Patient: sex F, age 71
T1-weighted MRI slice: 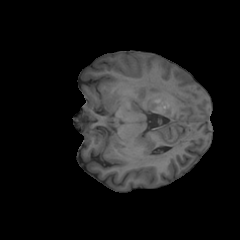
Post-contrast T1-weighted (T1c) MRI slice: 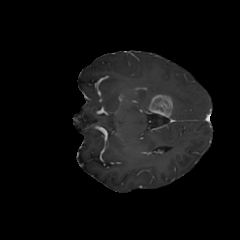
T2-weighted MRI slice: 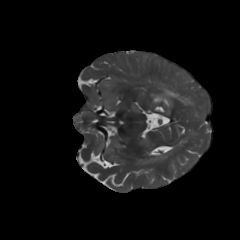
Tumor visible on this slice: yes
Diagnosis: Glioblastoma, IDH-wildtype
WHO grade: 4